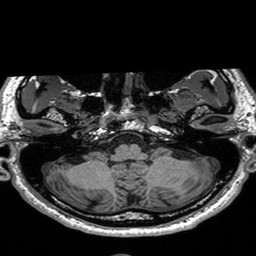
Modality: T1w
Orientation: coronal
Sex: male